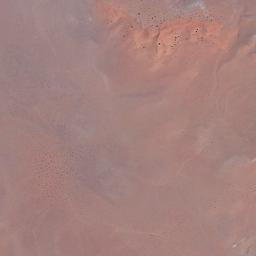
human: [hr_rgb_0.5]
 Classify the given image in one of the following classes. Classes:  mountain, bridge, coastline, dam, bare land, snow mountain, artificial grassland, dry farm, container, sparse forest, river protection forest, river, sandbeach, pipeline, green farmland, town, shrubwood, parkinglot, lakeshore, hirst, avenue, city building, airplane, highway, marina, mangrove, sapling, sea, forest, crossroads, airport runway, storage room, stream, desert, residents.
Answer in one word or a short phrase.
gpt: desert